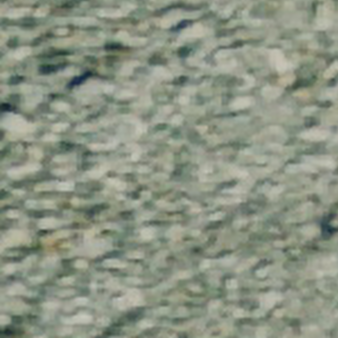
Label: other